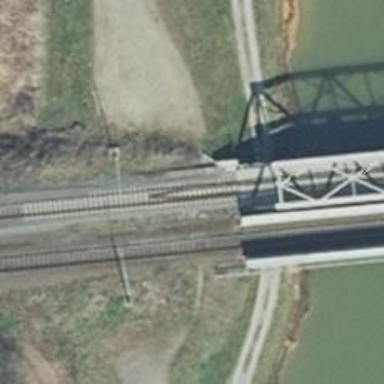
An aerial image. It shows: Bridge with electrified railway tracks featuring contact line.